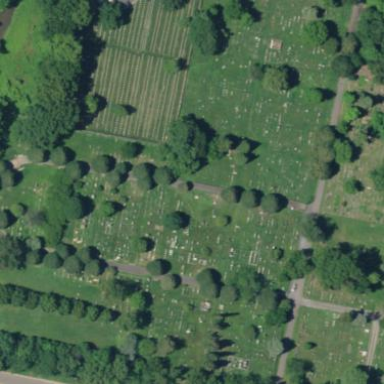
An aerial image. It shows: Cemetery surrounded by fence.